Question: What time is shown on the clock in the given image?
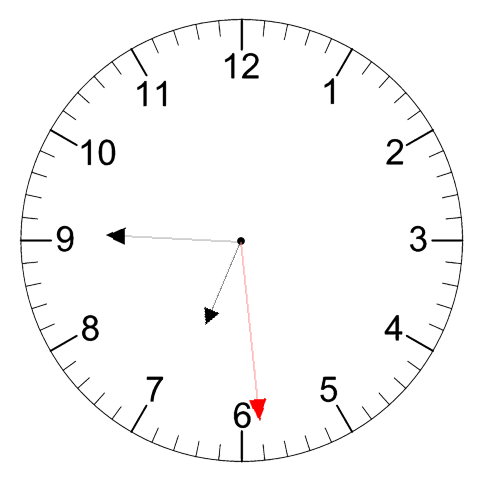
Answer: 06:45:29